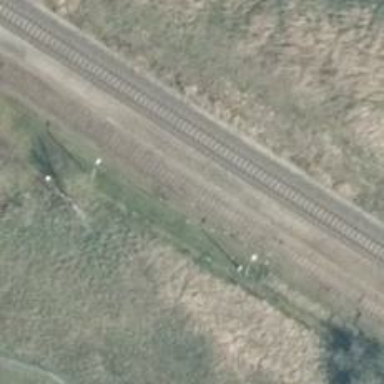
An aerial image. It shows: Stop position for public transport at railway stop.